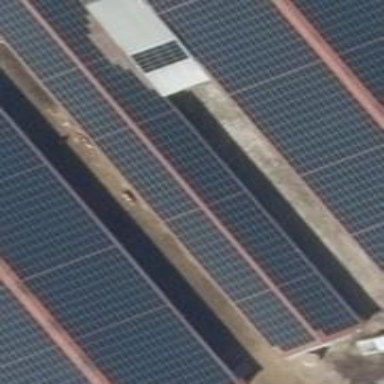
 consisting of solar photovoltaic panels."